Field crop: tomato
Growth stage: 1
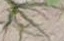
Species: cyperus